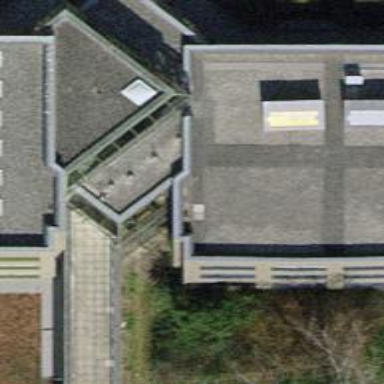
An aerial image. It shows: Building designated for bicycle parking.